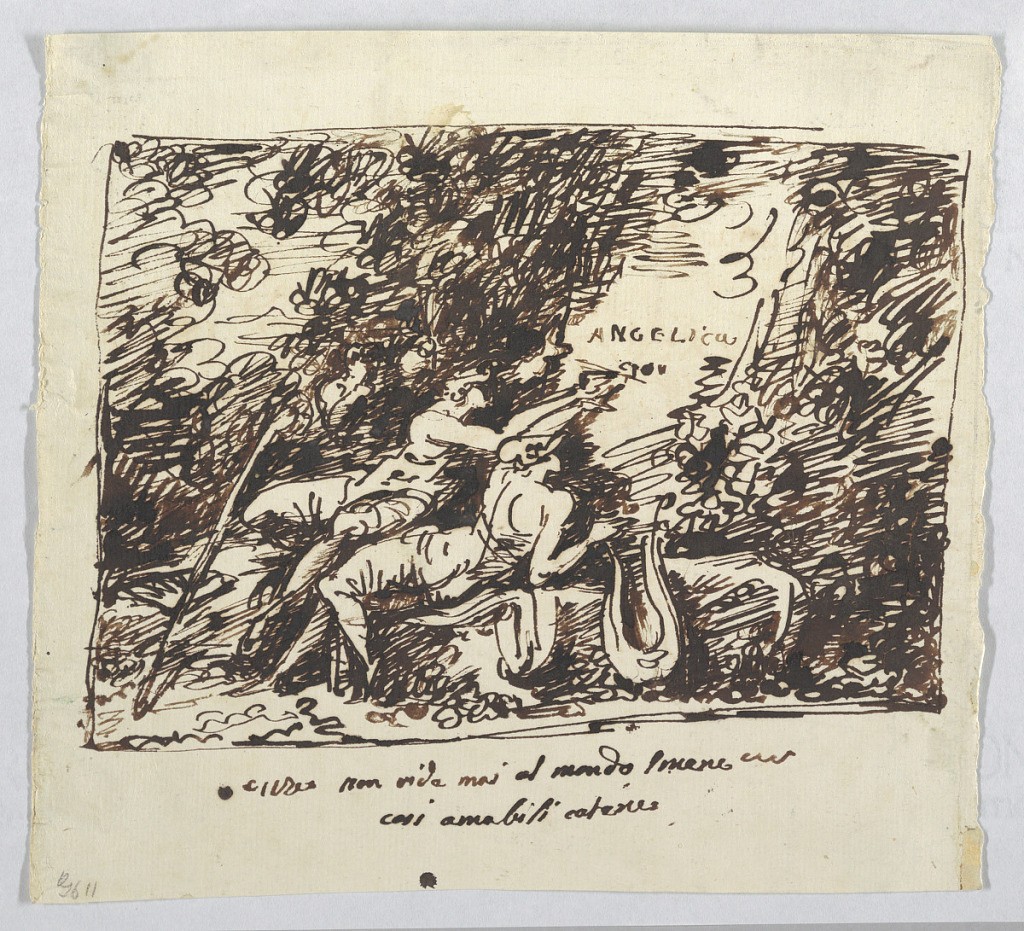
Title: Drawing
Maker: Felice Giani, Italian, 1758–1823
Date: About 1815
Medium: Pen and brown ink on cream laid paper
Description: Obverse, a/a shepherd writes ''ANGELICA''/ upon a rock aided by Minerva, who very scarcely veiled wears a helmet and holds a horn of a lyre standing beside her. Both figures are seated and turned backwards. Reverse: centre; two sketches for oblong paintings; Venus tries to hold Adonis back from the hunt, at left, Diana watches the sleeping Endymion, at right. Beneath: a part of a sketch, Leda in love with the swan at left. Galatea riding over the sea, in the center. Europa upon the bull, at right. Bottom: upper part of an octagonal sketch: a girl pouring wine into a bowl.